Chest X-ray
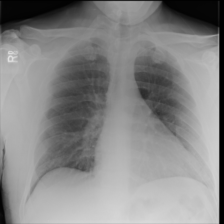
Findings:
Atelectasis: negative
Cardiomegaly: negative
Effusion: negative
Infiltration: negative
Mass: negative
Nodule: negative
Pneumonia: negative
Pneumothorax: negative
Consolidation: negative
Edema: negative
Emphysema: negative
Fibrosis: negative
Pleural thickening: negative
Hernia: negative